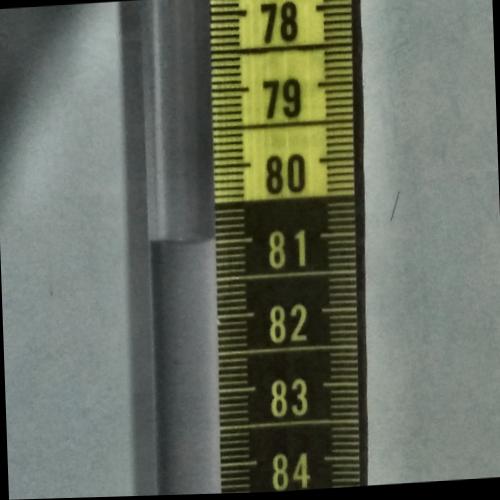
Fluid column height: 81.0 cm